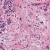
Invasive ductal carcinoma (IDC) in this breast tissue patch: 1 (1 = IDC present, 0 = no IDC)